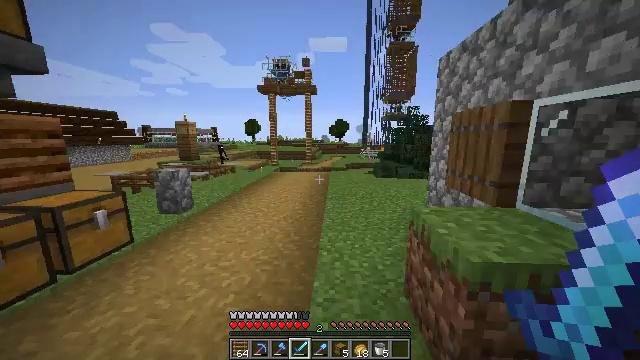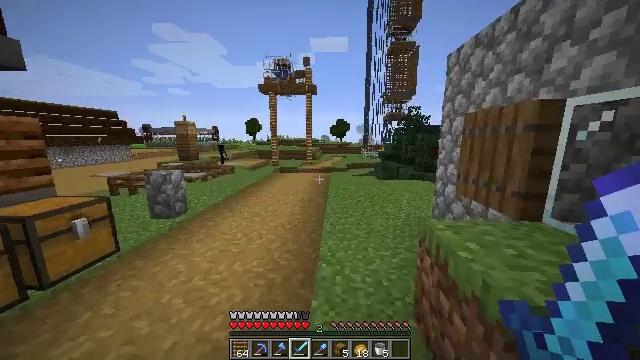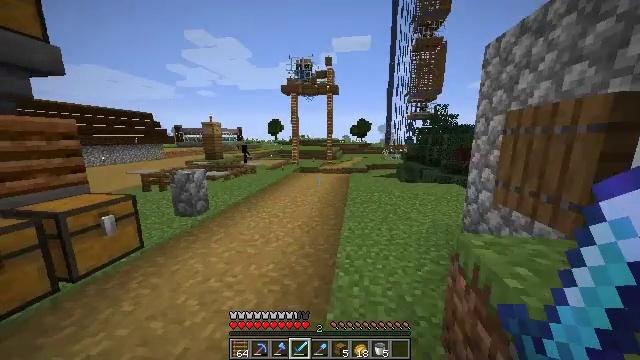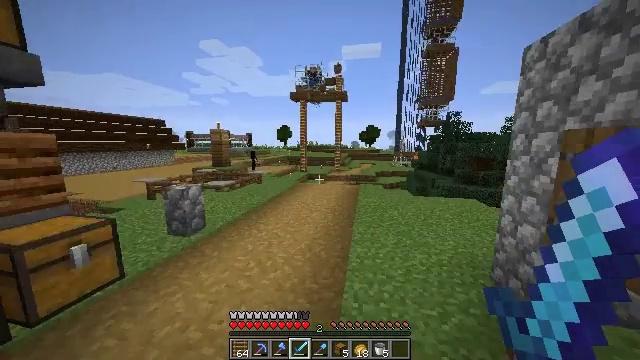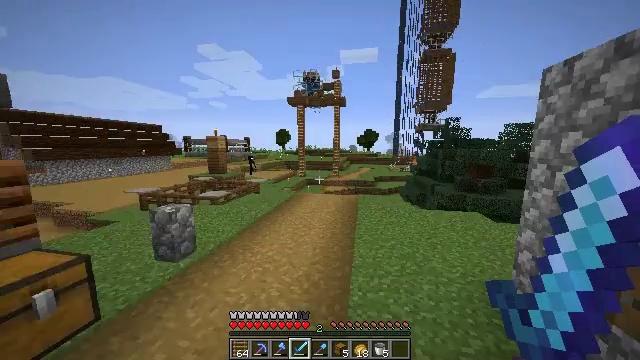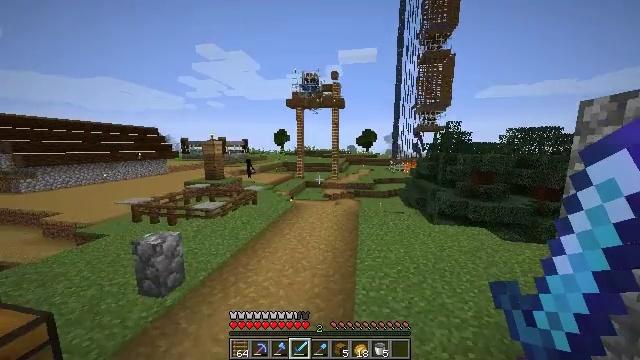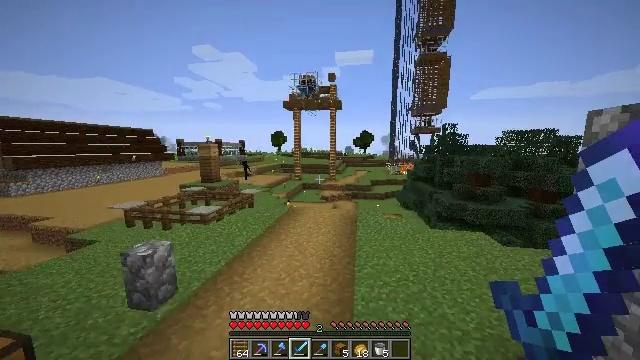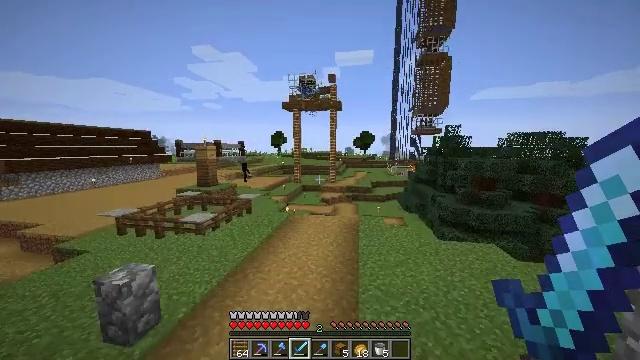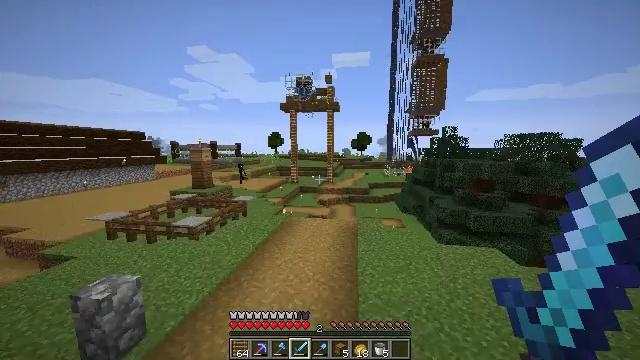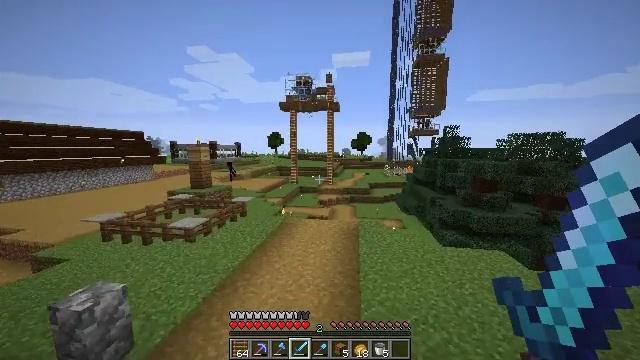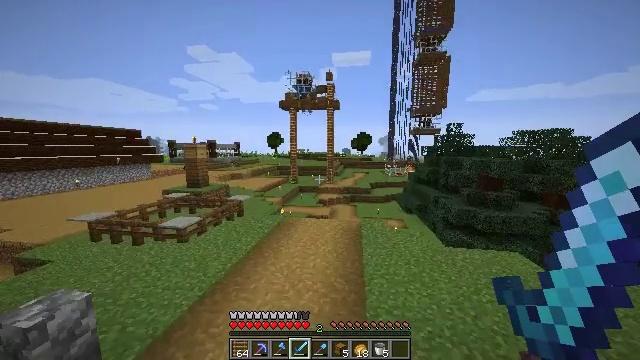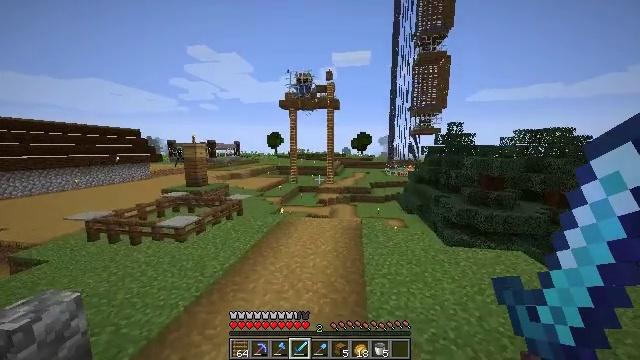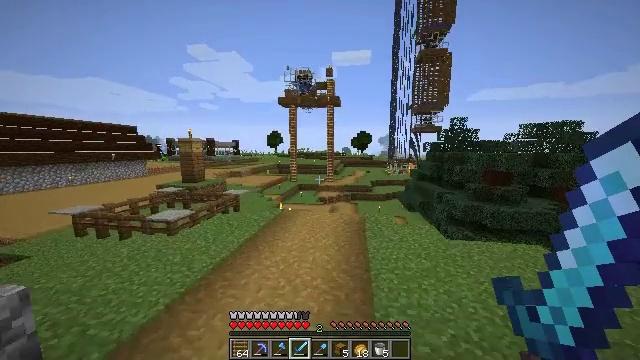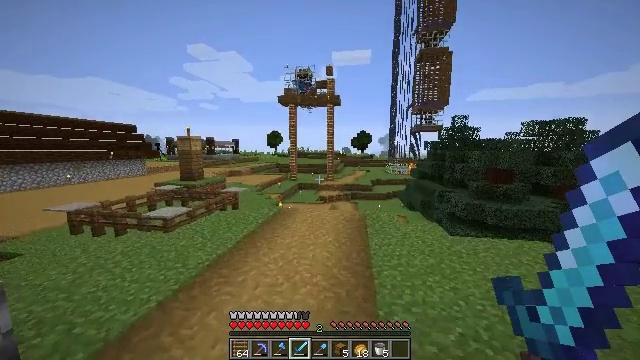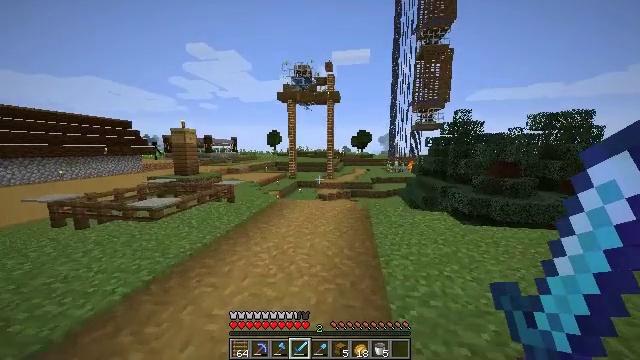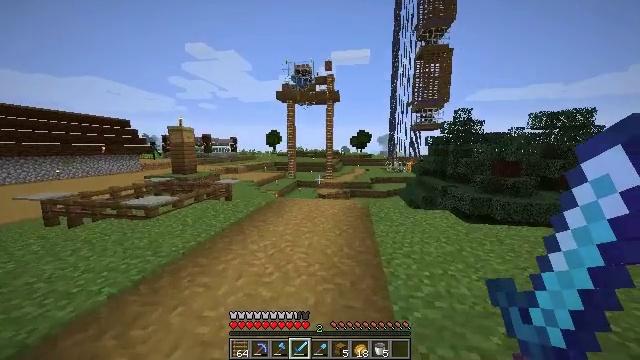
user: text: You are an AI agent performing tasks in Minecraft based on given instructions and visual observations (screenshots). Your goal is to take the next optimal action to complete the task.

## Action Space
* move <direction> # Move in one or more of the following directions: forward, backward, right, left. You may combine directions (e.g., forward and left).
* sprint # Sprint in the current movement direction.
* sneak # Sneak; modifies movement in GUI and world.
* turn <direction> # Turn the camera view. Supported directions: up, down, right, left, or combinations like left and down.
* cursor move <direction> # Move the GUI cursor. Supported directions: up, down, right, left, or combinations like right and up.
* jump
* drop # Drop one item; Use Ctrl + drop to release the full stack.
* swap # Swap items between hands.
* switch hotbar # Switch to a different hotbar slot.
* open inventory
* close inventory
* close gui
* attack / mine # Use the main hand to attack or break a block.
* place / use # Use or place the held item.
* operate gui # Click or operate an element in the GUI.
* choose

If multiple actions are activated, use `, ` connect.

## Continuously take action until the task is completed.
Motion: motion action
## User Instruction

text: Destroy the glass.
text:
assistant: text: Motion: move forward
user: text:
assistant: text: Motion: move forward, turn left
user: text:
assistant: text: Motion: move forward, turn left and up, jump
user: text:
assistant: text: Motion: move forward, jump
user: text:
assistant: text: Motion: move forward, jump
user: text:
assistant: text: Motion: move forward, jump
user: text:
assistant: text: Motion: move forward, jump
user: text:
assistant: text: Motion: move forward, jump
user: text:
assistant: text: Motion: move forward, jump
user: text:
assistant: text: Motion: move forward, jump
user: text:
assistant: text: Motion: move forward, jump
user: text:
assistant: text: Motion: move forward, jump
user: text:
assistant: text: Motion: move forward, jump
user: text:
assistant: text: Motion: move forward, sprint, jump
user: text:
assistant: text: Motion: move forward, sprint, jump
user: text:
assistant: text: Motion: move forward, sprint, jump
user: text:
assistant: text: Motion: move forward, sprint, jump
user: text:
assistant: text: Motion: move forward, jump
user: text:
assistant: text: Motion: move forward, jump
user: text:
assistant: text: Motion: move forward, jump
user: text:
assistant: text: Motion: move forward, jump
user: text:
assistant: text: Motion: move forward, jump
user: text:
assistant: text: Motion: move forward, turn right and down, jump
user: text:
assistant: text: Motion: move forward, turn down, jump
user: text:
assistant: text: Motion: move forward, jump
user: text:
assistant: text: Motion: move forward, turn down, jump
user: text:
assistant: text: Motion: move forward, turn down, jump
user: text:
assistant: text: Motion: move forward, sprint, turn down, jump
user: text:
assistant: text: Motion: move forward, sprint, jump
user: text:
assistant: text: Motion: move forward, sprint, jump